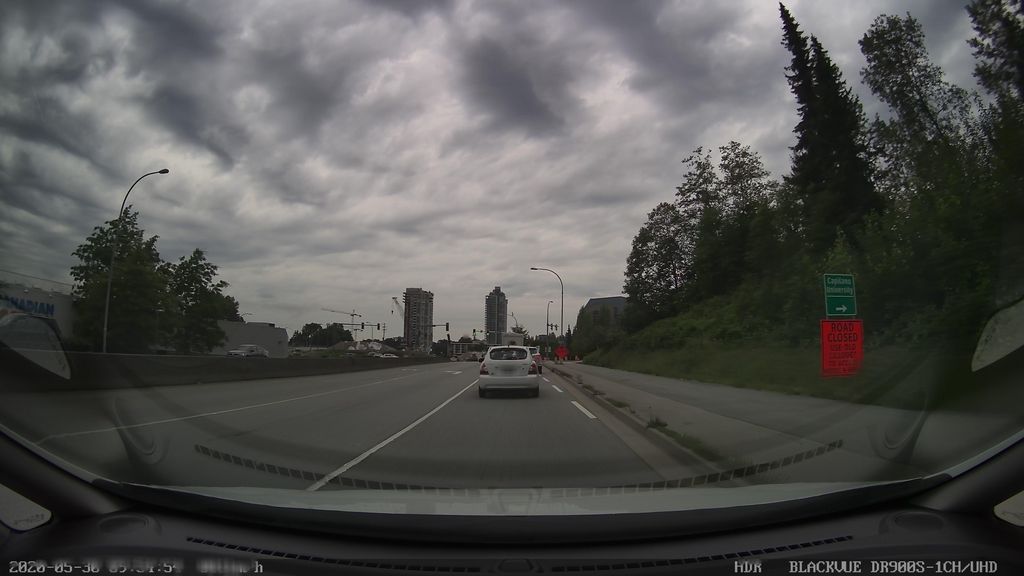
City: vancouver